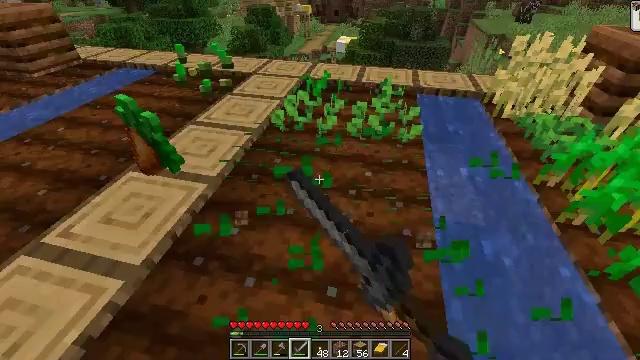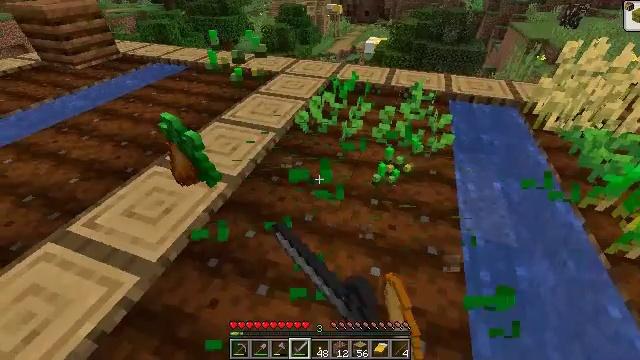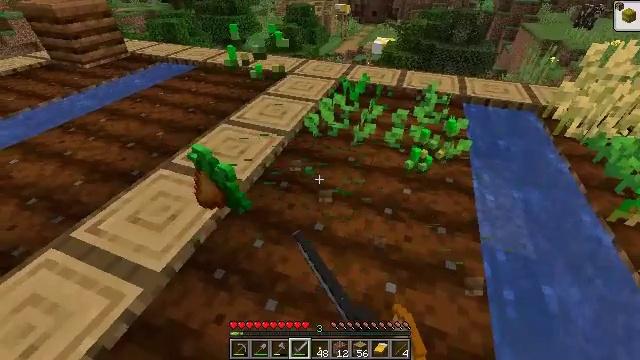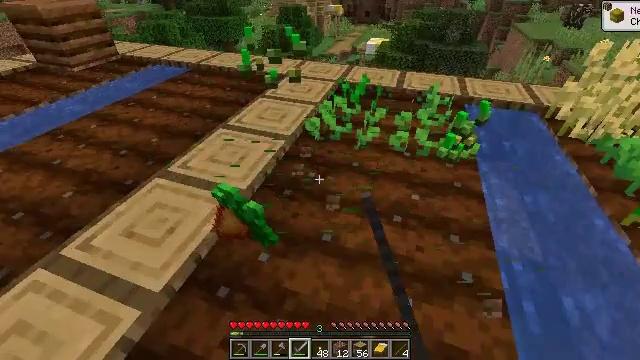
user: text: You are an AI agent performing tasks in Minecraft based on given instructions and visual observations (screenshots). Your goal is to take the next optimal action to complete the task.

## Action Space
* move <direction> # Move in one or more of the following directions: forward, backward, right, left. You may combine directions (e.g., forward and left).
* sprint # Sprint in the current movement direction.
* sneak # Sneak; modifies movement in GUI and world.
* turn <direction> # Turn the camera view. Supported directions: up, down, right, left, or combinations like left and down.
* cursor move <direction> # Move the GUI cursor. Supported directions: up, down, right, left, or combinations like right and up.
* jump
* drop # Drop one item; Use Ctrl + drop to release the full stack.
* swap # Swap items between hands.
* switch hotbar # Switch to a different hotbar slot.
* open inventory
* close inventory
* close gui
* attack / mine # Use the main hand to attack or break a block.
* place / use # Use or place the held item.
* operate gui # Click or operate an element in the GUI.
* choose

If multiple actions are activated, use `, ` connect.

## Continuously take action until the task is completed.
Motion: motion action
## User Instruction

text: Mine beetroots from the garden.
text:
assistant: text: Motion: move forward and move left, turn left, attack / mine
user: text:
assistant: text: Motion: move forward and move left, turn left, attack / mine
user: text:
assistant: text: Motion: move forward and move left, turn right, attack / mine
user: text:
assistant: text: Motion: attack / mine